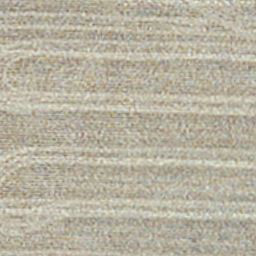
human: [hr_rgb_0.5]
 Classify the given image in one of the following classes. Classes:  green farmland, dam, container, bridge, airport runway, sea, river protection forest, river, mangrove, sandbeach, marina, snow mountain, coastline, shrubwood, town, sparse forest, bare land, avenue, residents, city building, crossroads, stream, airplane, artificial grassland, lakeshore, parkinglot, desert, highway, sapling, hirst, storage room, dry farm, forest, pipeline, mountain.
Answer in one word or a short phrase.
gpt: dry farm